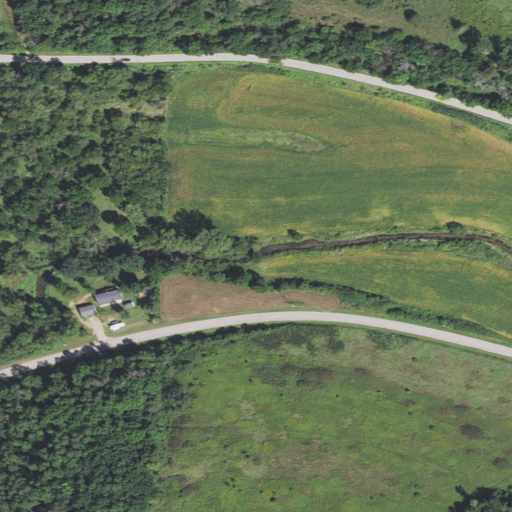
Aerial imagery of valley in Wisconsin named Pleasant Valley containing deciduous forest, cultivated crops, pasture, open development, low intensity development, woody wetlands, mixed forest, herbaceous wetlands, and medium intensity development